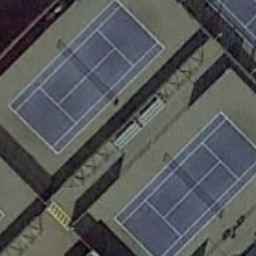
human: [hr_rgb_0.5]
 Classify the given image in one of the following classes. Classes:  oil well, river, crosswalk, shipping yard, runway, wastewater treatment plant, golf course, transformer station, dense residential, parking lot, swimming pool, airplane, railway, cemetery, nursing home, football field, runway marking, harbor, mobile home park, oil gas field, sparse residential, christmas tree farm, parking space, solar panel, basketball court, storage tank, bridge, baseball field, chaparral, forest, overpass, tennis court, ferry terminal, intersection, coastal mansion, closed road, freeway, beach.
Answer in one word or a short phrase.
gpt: tennis court